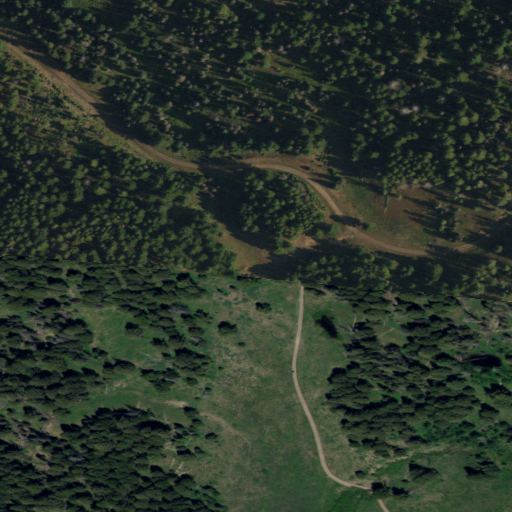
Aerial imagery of gap in Montana named Pete Creek Divide containing evergreen forest, shrub, grassland, and woody wetlands